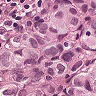
Metastatic tissue present: yes